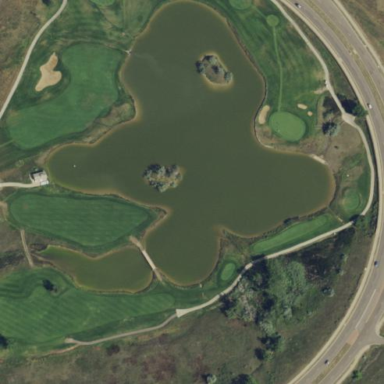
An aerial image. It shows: Water hazard in golf course. The hazard is natural water feature.